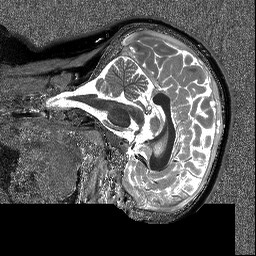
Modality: T1map
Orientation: sagittal
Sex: female